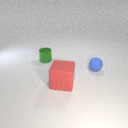
small green metal cylinder behind small blue rubber sphere